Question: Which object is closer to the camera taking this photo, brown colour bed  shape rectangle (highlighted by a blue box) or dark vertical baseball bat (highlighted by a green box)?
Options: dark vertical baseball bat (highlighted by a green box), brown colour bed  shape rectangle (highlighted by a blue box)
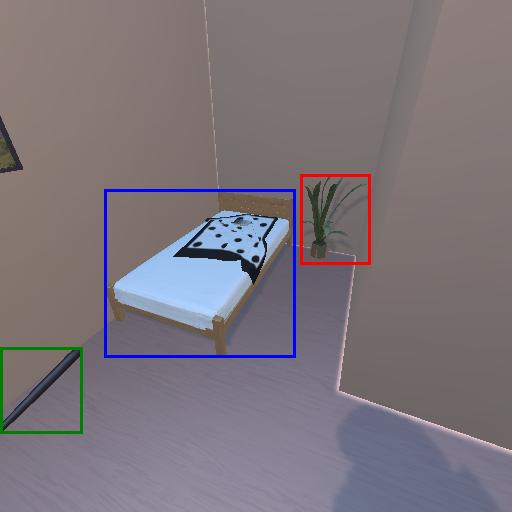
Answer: dark vertical baseball bat (highlighted by a green box)